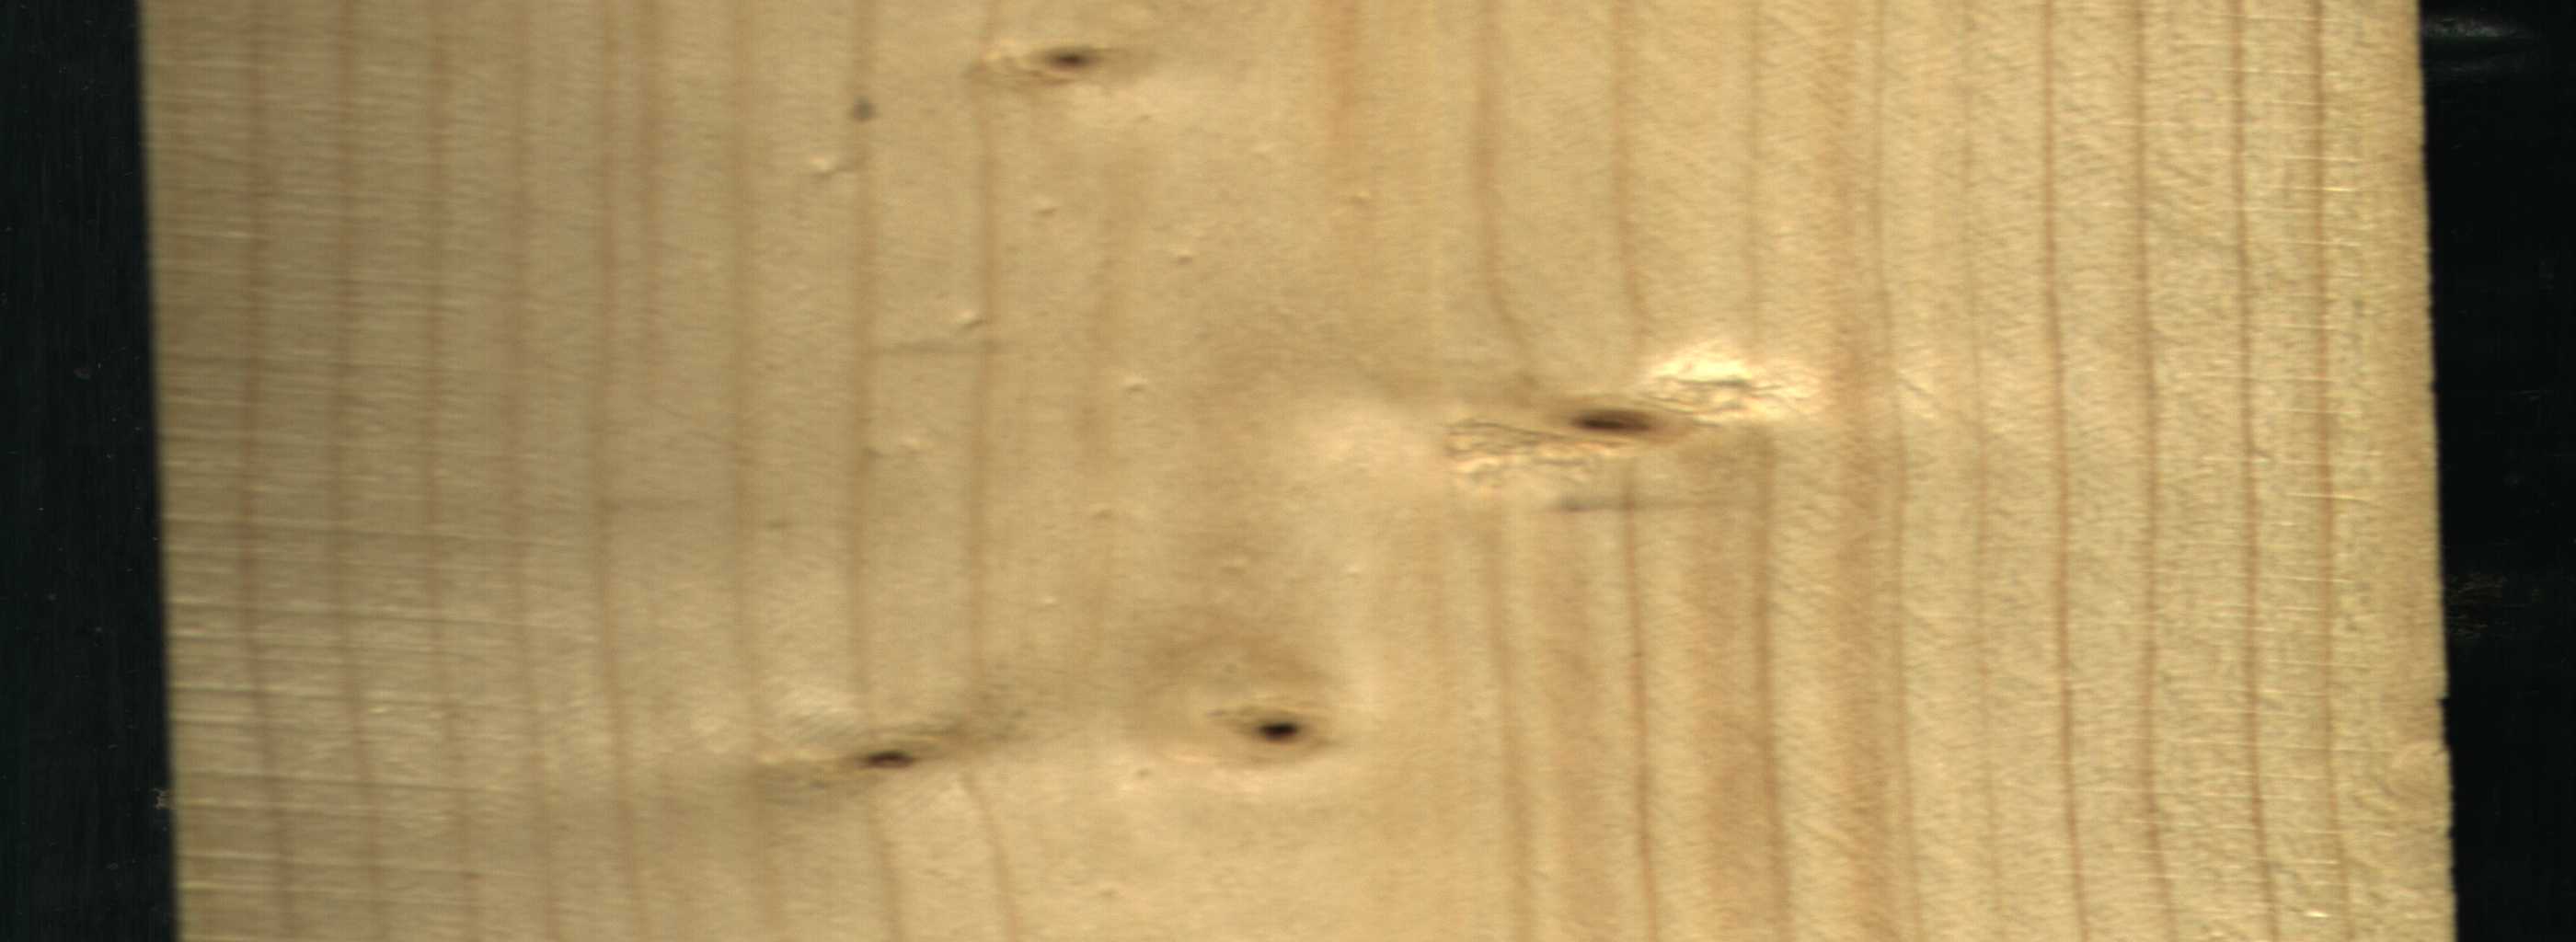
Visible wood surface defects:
Dead_Knot
Live_Knot
Live_Knot
Live_Knot